Aerial crown-view tile of a tropical tree (Barro Colorado Island, Panama), acquired 20240611:
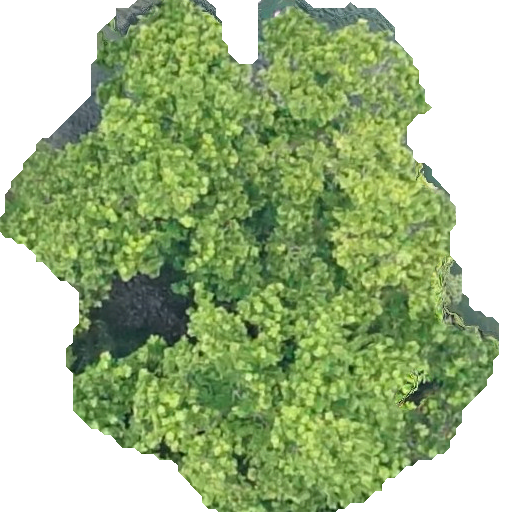
Species: Anacardium excelsum
GBIF accepted scientific name: Anacardium excelsum
Crown area: 282.727 m²